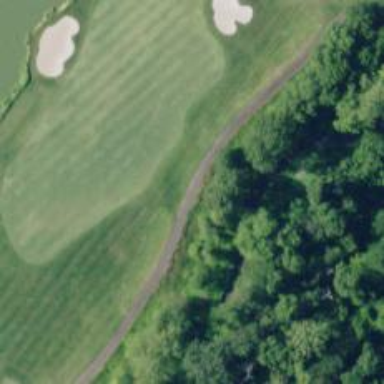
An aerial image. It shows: Footway that resembles golf path.